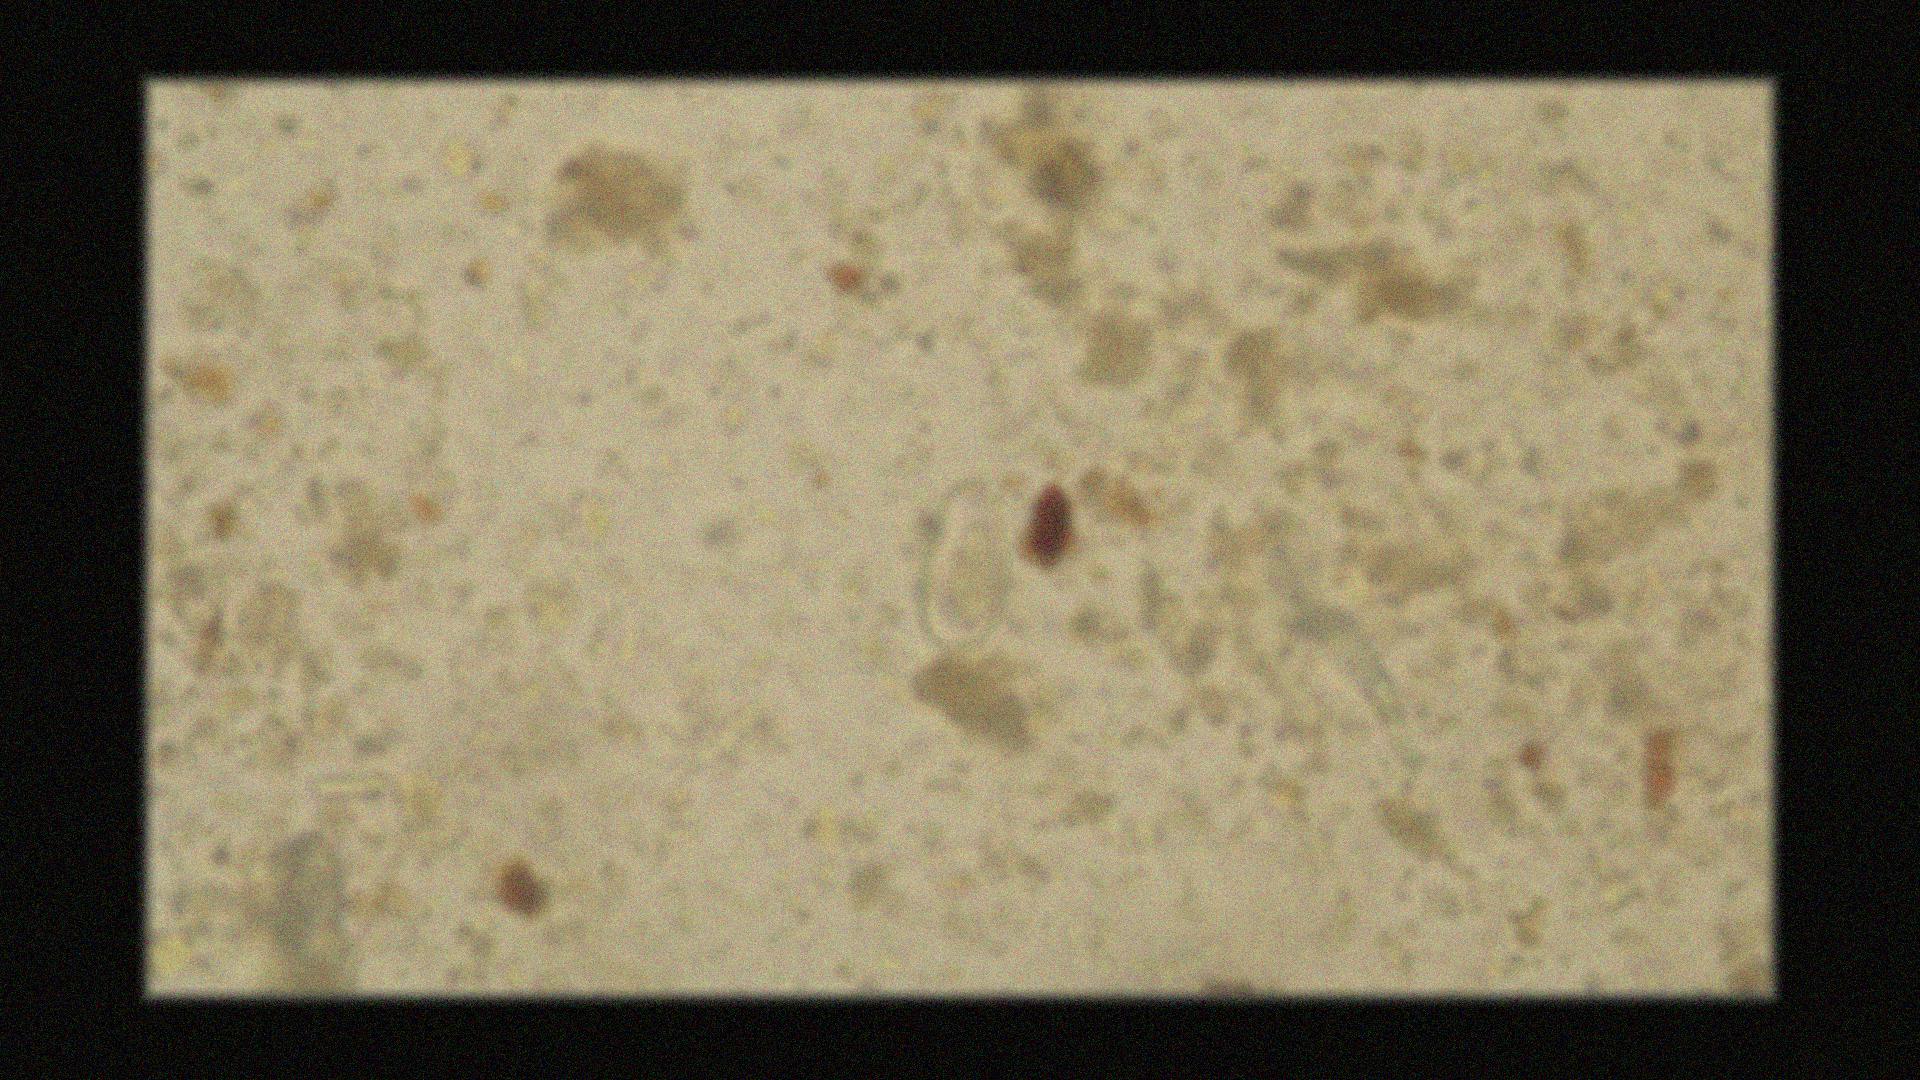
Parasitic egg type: Enterobius vermicularis